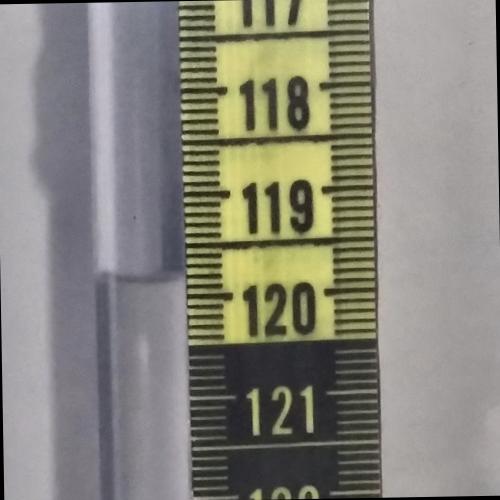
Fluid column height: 119.8 cm